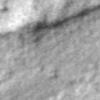
Label: no_change